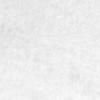
Label: no_change